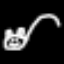
Label: frog